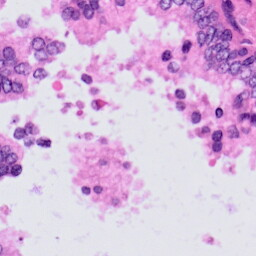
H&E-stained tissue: Prostate